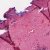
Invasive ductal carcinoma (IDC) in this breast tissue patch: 0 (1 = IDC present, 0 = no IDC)